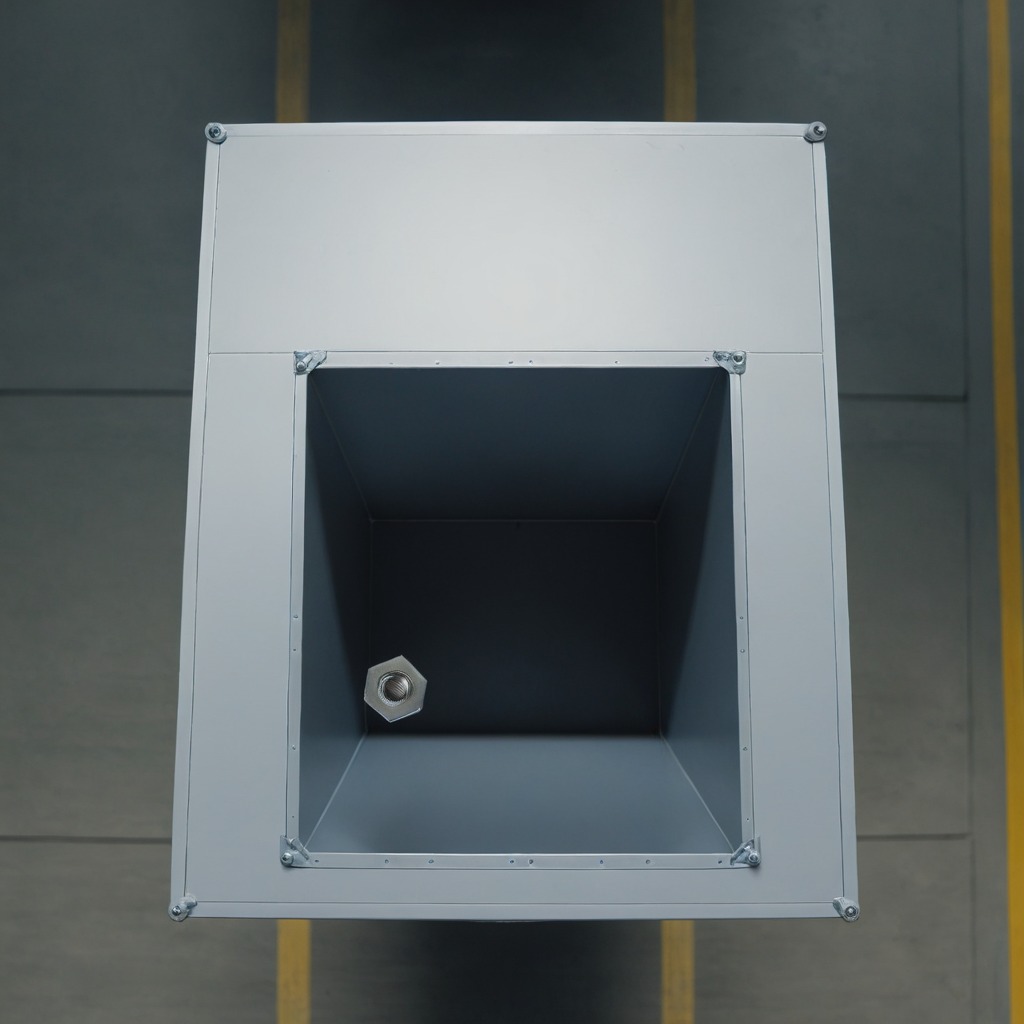
A metal nut lies on the toolbox surface in an airplane hangar workshop 8K.